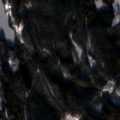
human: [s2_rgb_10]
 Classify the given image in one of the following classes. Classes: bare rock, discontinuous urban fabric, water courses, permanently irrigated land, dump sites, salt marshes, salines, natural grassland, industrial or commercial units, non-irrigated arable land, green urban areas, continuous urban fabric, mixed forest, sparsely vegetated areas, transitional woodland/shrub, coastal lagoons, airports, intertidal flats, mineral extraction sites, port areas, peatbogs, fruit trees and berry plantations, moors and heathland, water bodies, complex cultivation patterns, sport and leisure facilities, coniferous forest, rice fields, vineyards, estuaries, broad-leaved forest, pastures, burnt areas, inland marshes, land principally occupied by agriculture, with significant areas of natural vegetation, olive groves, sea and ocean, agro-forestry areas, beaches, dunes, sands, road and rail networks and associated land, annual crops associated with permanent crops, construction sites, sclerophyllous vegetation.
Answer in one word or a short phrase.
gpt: coniferous forest, mixed forest, water bodies